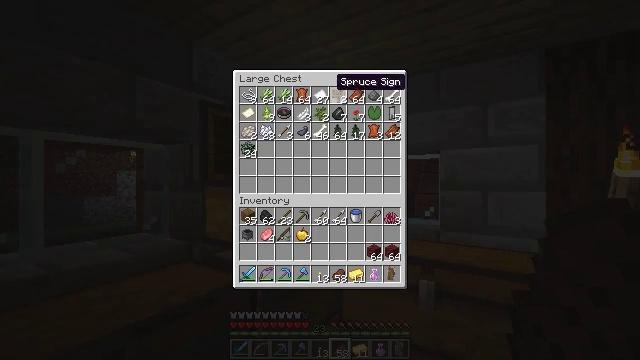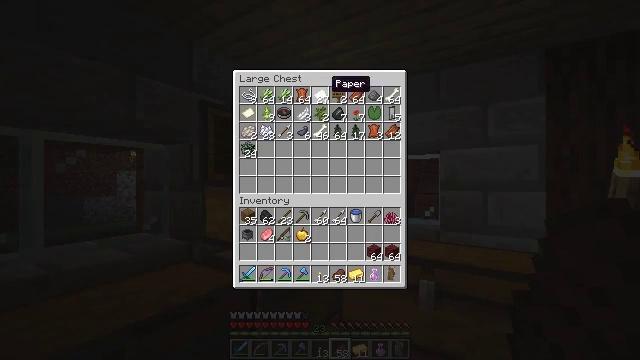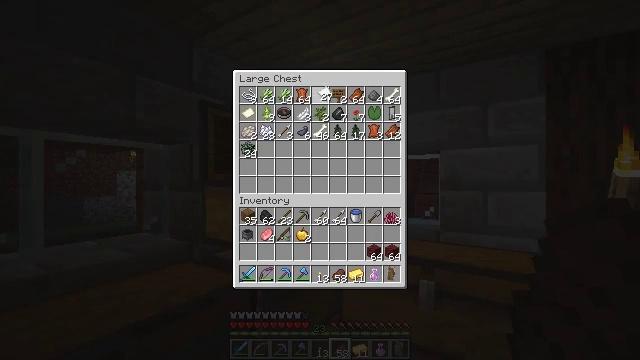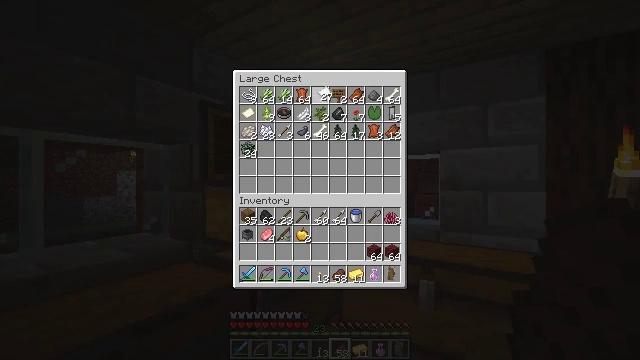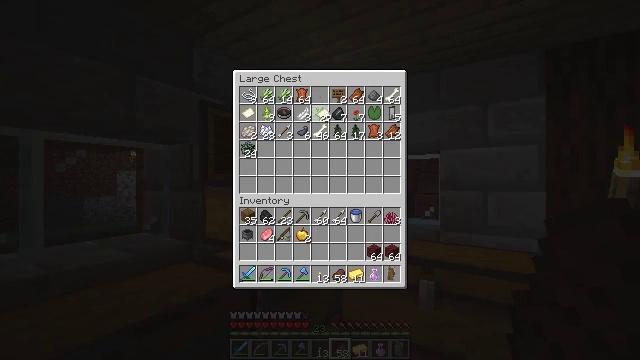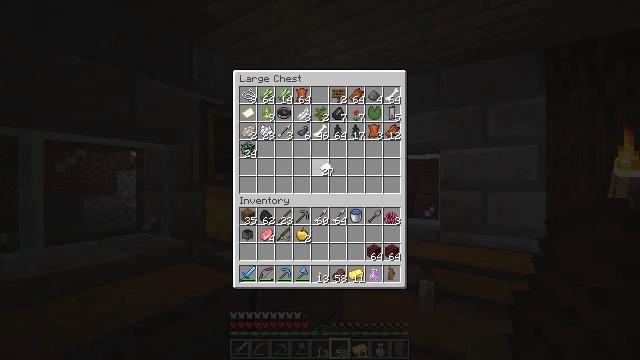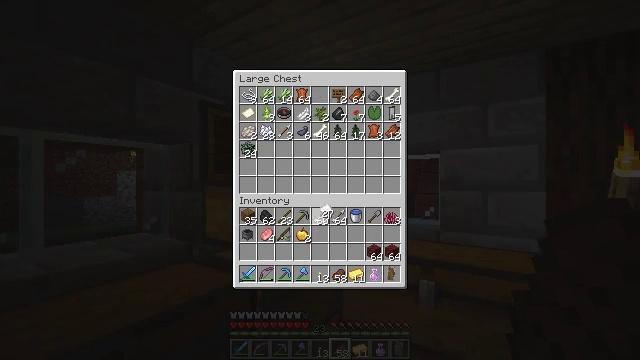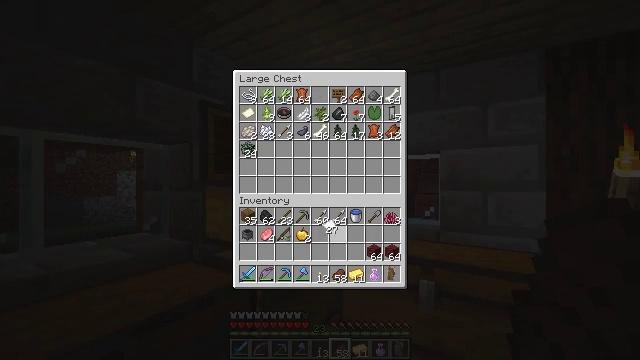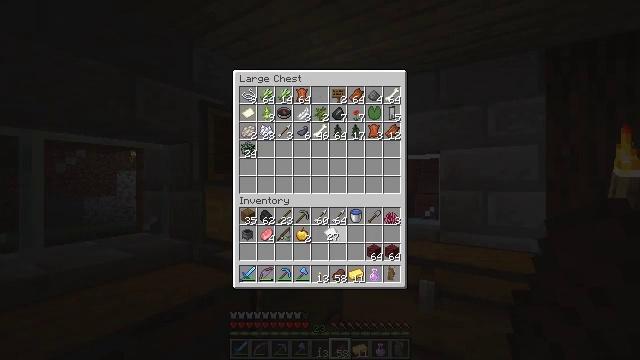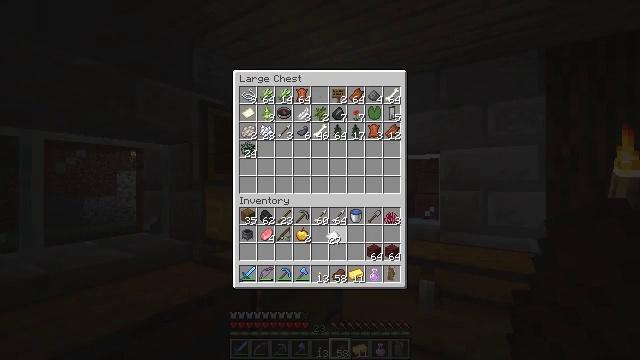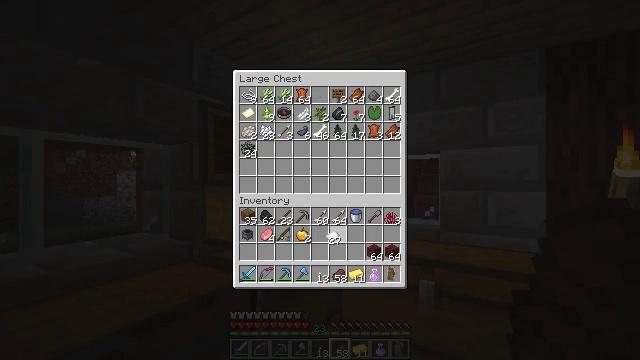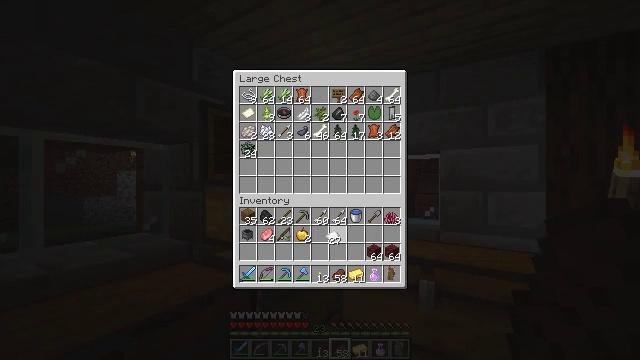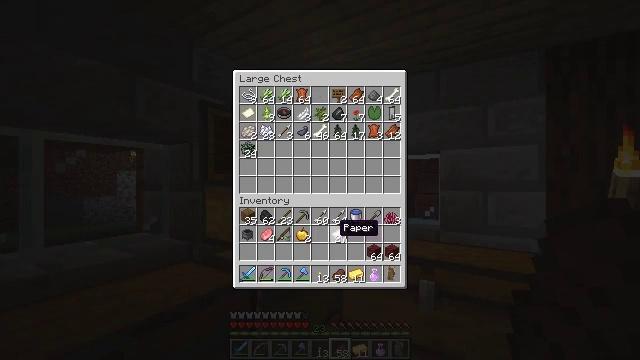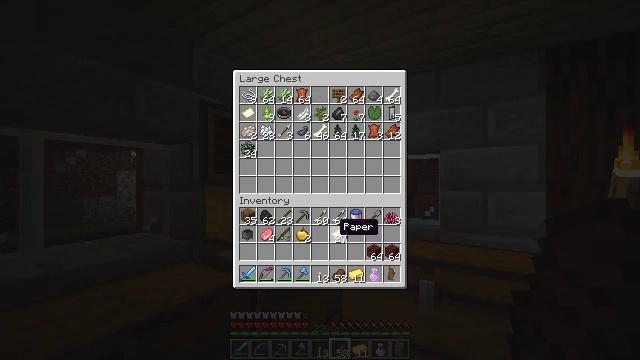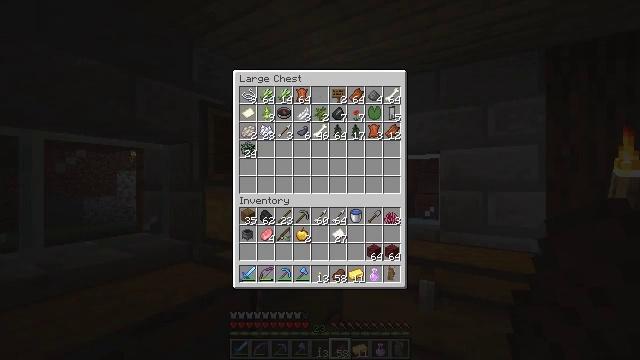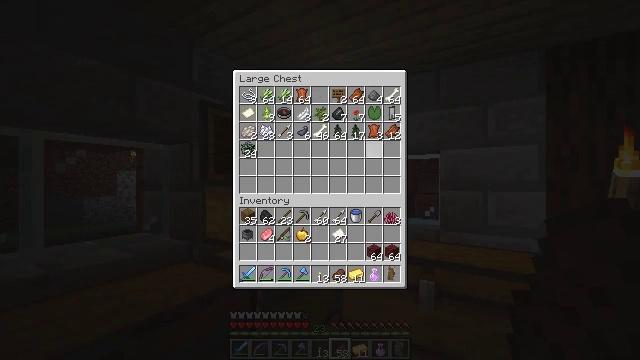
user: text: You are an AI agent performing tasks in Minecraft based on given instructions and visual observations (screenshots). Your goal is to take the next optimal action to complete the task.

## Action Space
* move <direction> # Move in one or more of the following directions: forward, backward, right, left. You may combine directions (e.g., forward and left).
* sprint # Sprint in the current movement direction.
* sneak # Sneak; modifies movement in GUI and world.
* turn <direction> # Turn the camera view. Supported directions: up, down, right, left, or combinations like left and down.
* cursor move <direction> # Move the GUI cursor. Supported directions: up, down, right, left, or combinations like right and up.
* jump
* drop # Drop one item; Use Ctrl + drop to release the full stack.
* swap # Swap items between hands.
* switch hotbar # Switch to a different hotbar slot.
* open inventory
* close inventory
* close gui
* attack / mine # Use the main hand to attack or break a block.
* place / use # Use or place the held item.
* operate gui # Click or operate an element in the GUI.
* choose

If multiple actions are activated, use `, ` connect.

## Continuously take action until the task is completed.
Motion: motion action
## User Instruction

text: Make a book by crafting it with paper and leather.
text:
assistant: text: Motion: no_op
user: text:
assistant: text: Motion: operate gui
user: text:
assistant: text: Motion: operate gui
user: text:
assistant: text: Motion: cursor move down
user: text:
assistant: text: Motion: cursor move down
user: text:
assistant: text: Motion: cursor move down
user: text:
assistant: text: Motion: cursor move down
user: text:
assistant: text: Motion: no_op
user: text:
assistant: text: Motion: no_op
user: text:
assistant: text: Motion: operate gui
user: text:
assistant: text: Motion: operate gui
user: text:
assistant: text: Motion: no_op
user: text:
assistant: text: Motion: no_op
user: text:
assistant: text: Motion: cursor move right and up
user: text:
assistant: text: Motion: cursor move right and up
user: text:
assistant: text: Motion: cursor move up
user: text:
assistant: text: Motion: no_op
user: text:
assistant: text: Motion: no_op
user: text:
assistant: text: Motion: operate gui
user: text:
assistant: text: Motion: operate gui
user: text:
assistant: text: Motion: cursor move left and down
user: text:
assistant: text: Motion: cursor move down
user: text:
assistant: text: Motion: cursor move down
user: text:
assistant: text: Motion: no_op
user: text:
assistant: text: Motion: cursor move up
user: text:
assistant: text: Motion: operate gui
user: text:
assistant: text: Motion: operate gui
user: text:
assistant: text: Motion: no_op
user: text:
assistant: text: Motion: no_op
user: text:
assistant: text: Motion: no_op